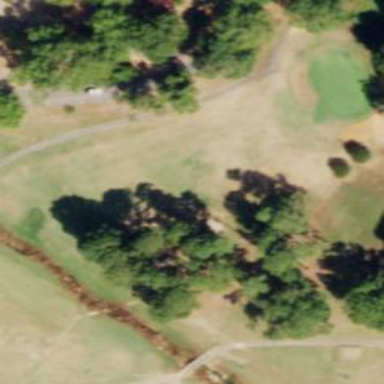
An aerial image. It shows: Golf hole.